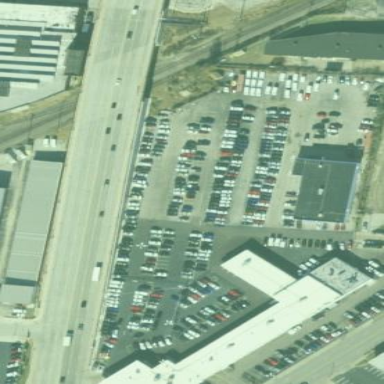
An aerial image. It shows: Car shop building.